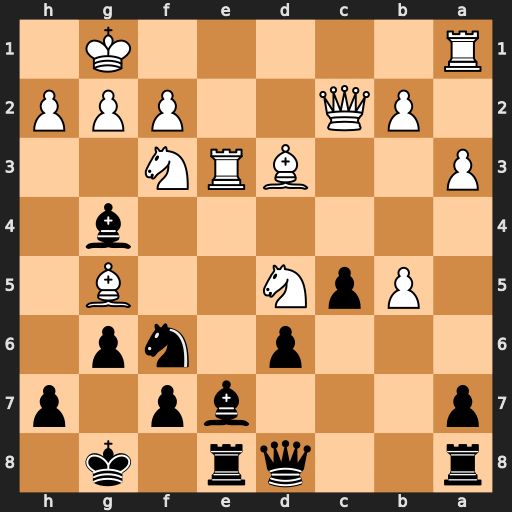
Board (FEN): r2qr1k1/p3bp1p/3p1np1/1PpN2B1/6b1/P2BRN2/1PQ2PPP/R5K1
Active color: b
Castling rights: -
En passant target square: -
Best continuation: Nxd5 Rxe7 Nxe7